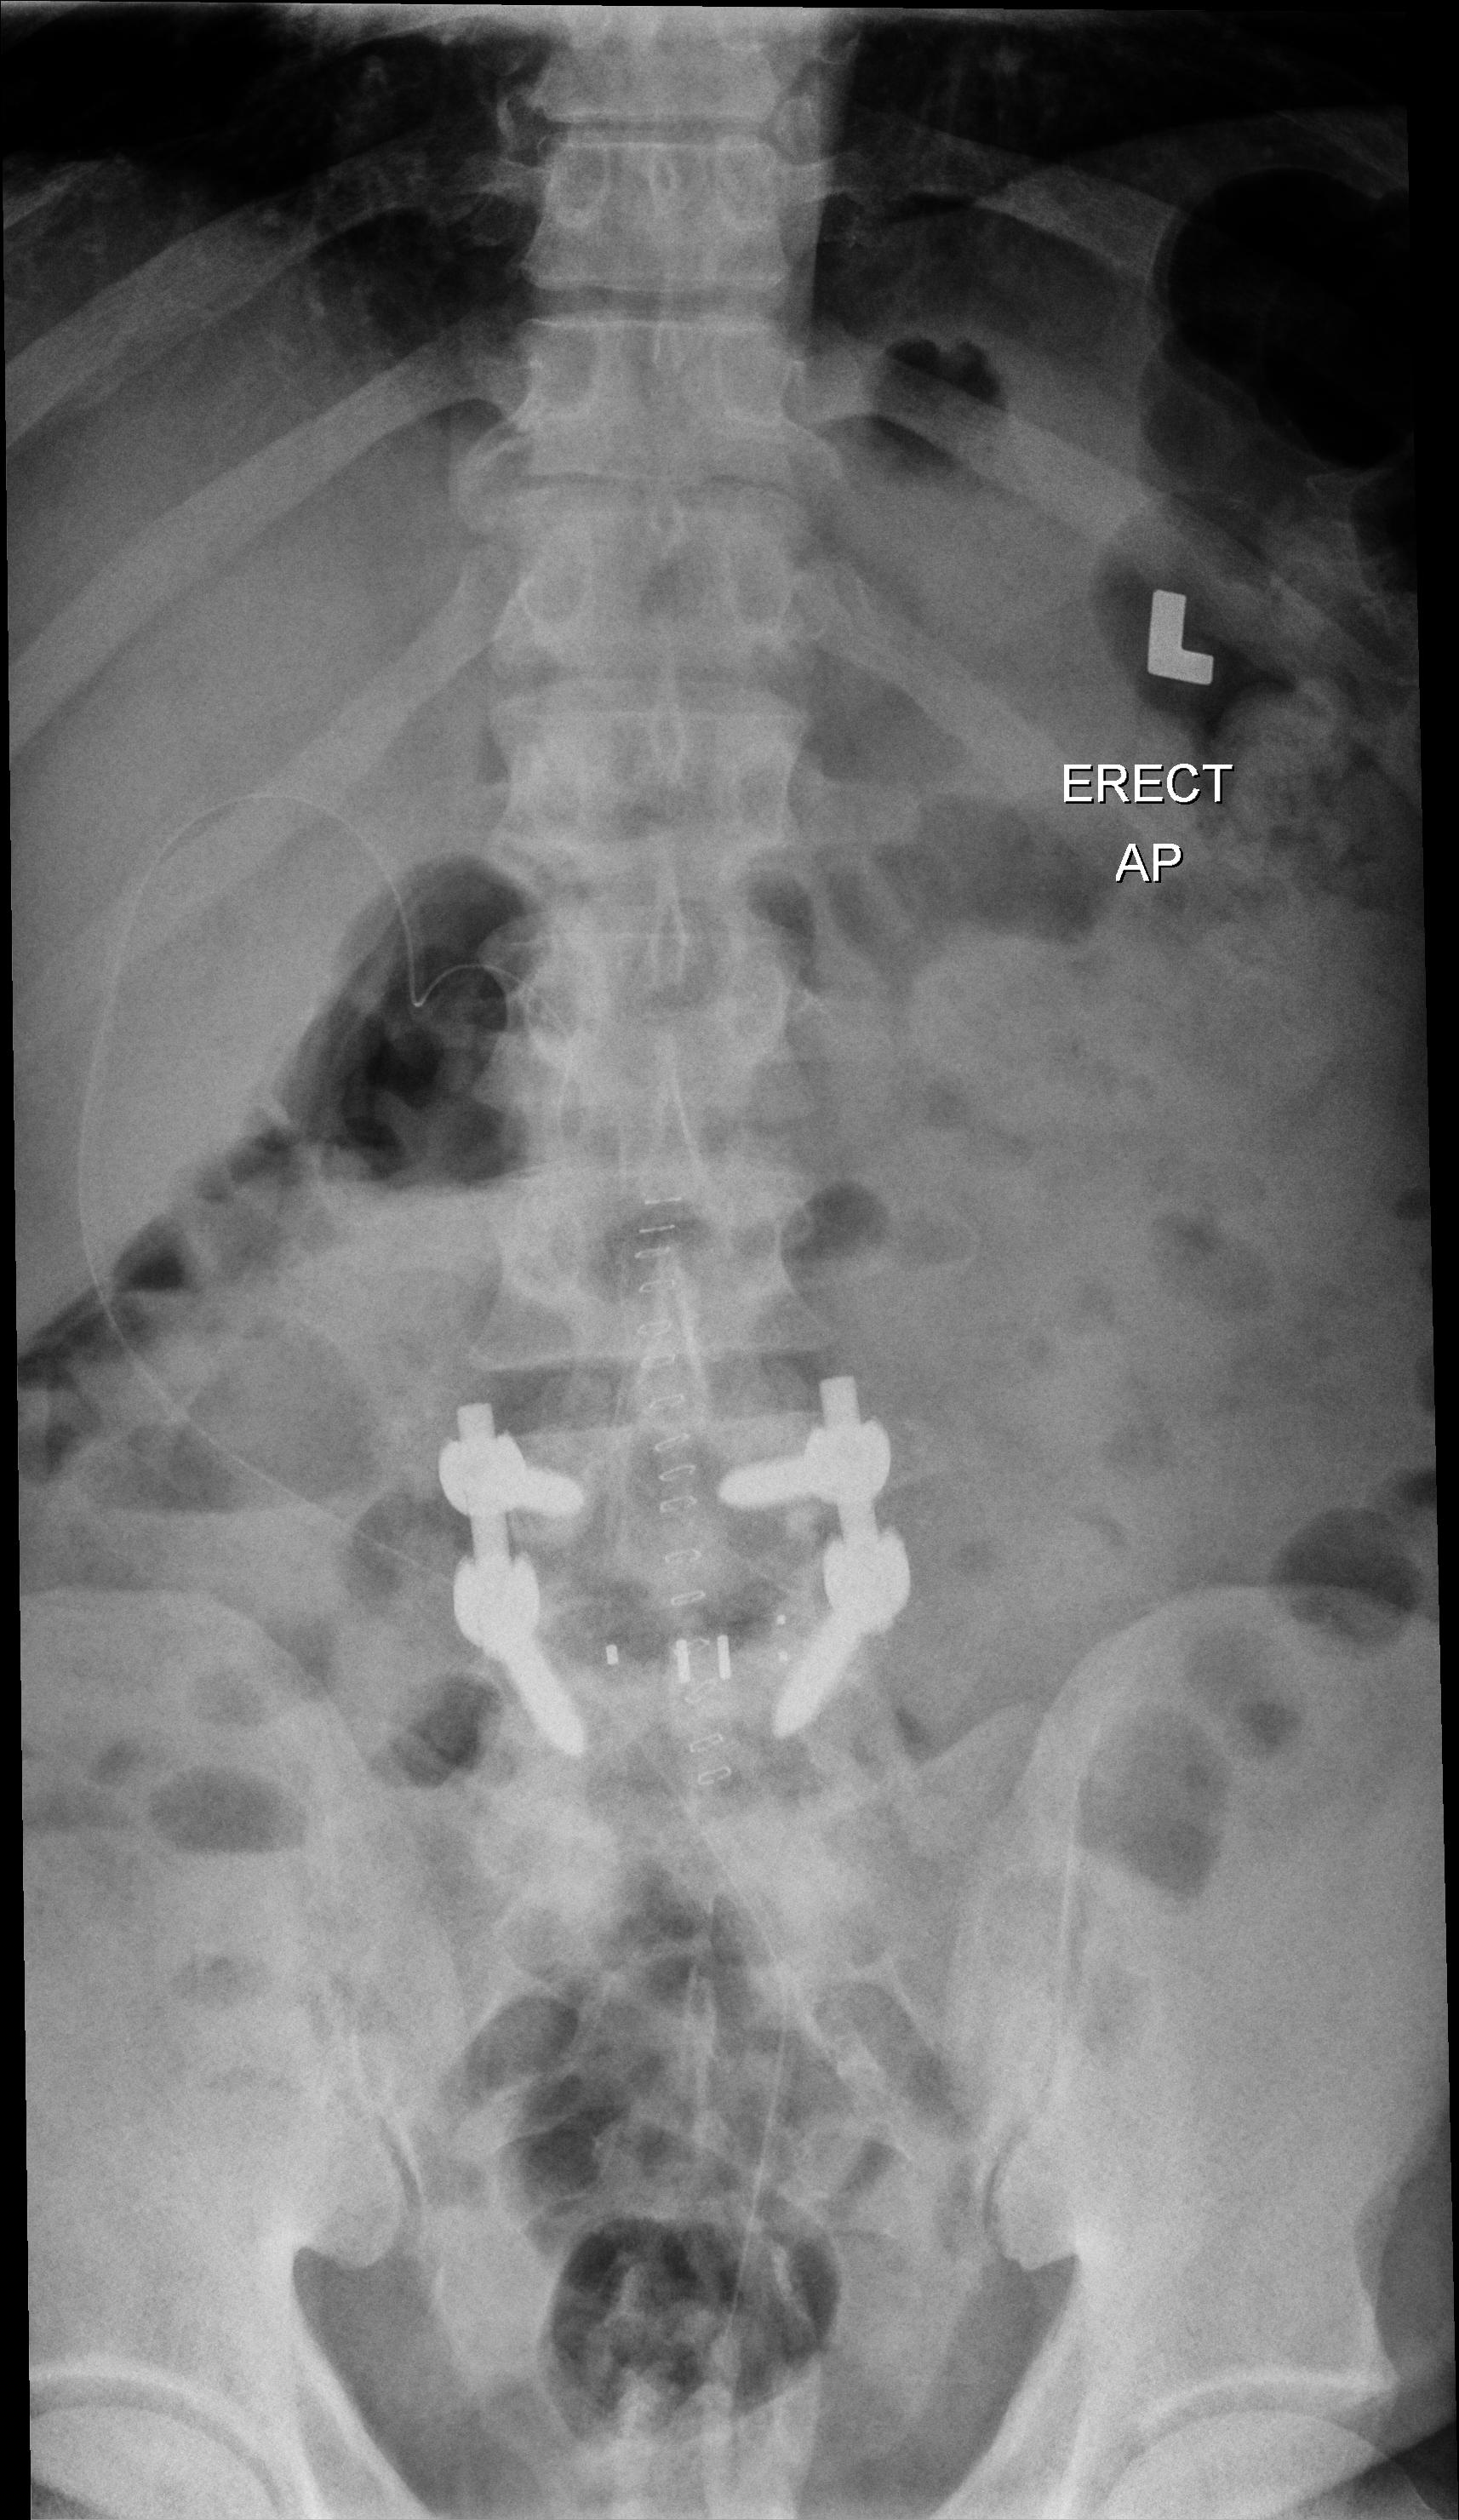
View: AP
Implant manufacturer: nuvasive reline